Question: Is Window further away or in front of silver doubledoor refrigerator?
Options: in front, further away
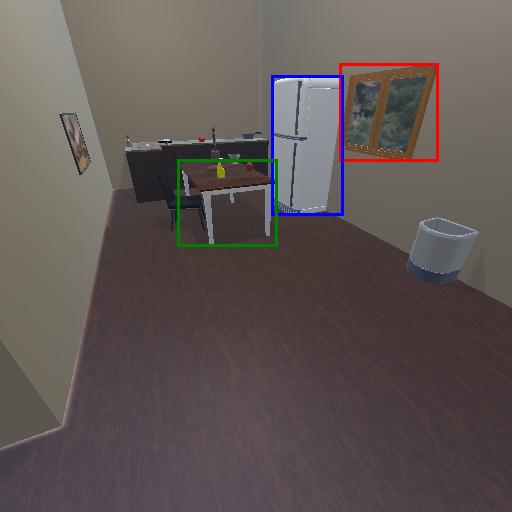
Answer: in front